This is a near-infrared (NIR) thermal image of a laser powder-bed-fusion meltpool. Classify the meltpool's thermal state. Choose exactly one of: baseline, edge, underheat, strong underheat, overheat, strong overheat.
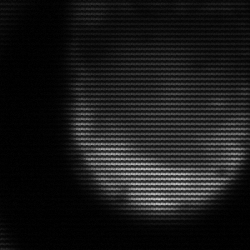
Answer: edge